Question: New to this, I am creating a database for an application. As the schema is becoming visually complex very rapidly, is it possible/feasable/recommended to have the same user_table in multiple schema?
For example, the blogging schema would have the user_table and the rest of the tables related to this activity. The shopping schema would again have the same user_table and the tables to manage the shopping activity. And so forth....
The objective would be to separata the plenty of tables in different schemas so to simplify the overall managements.
In another post, someone suggested creating a synonym in one the of schemas, referencing the other schema table. Is it the way to go or am I totally misrepresenting problem and solution?
Thank you for your time reading this.
A user table serves two diffent features, each in its own schema:

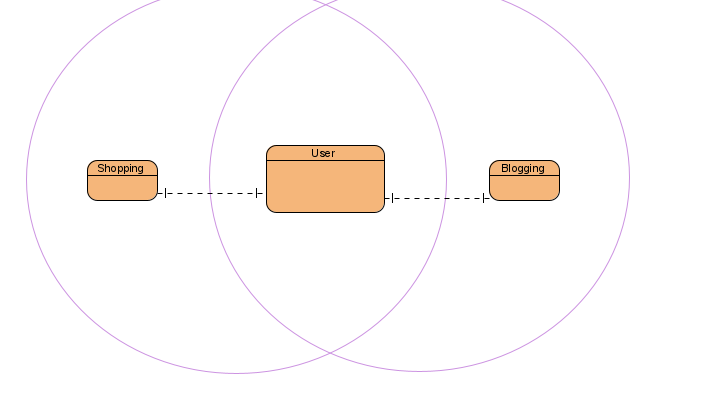
Answer: Sharing tables between schemas is not directly possible. There's a feature called <URL>, which however is not enabled by default and must be enabled at compile time of a MySQL server. So, it's rather not available for your task.
Instead you have only two options:
- -